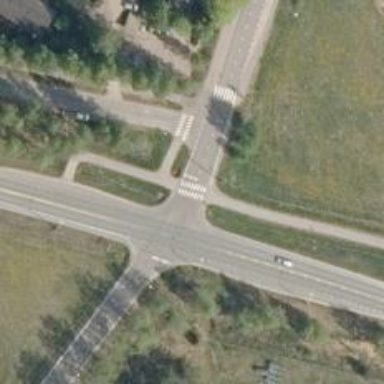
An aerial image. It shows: Marked crossing on the road.